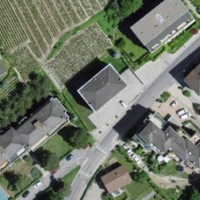
EUNIS habitat code: 54
Species observed at this site:
Saponaria ocymoides
Tussilago farfara